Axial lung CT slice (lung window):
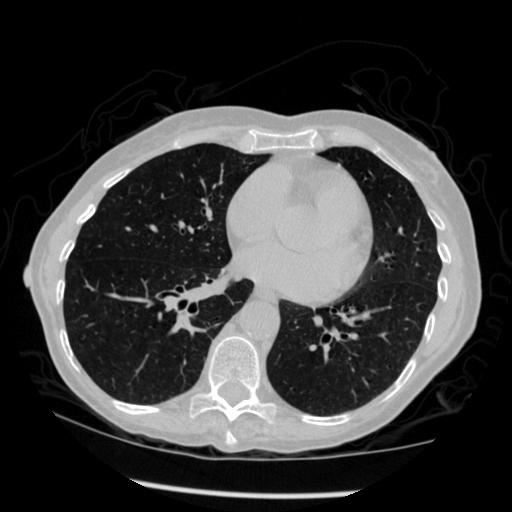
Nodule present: no